Field crop: tomato
Growth stage: 1
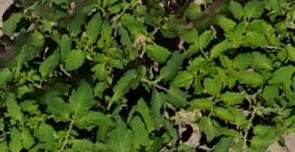
Species: tomato